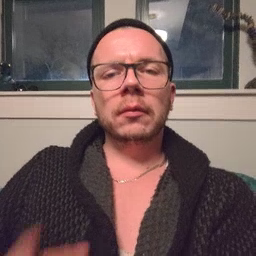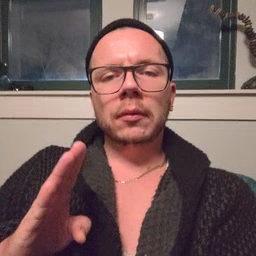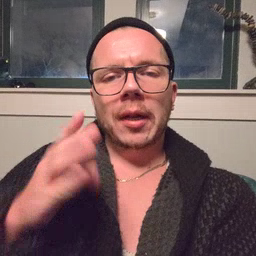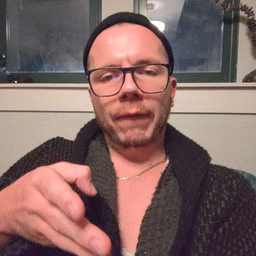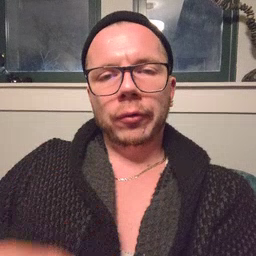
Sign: after